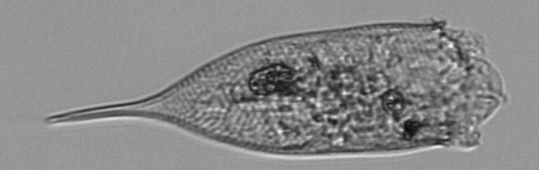
Label: Favella